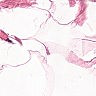
Metastatic tissue present: no